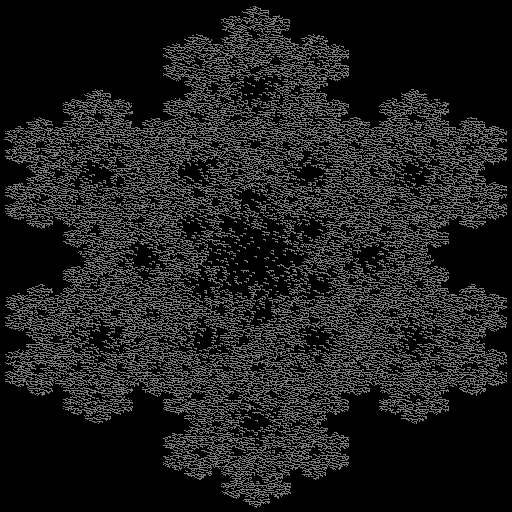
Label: koch_snowflake